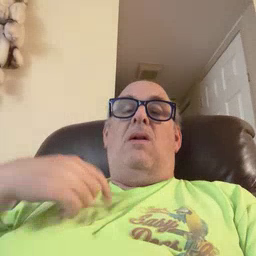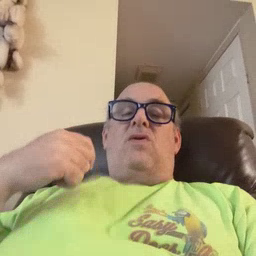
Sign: shirt